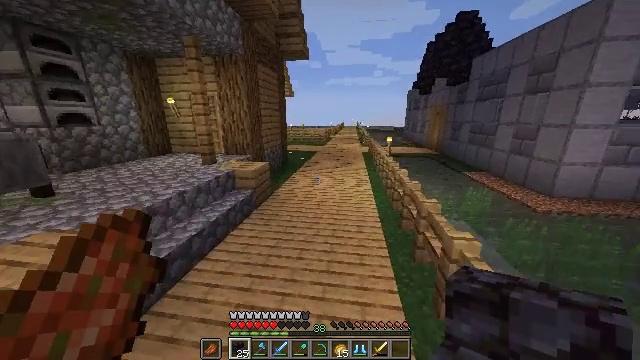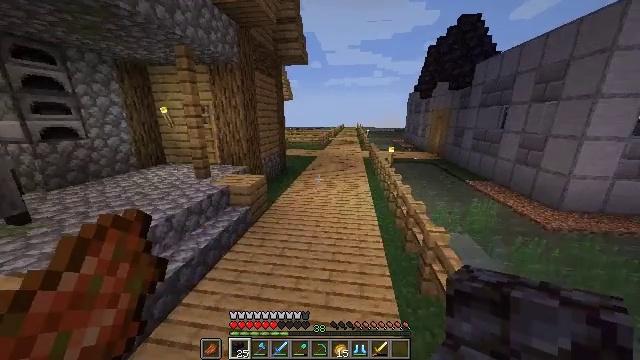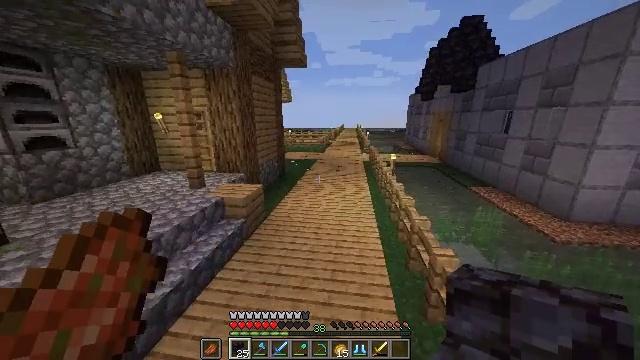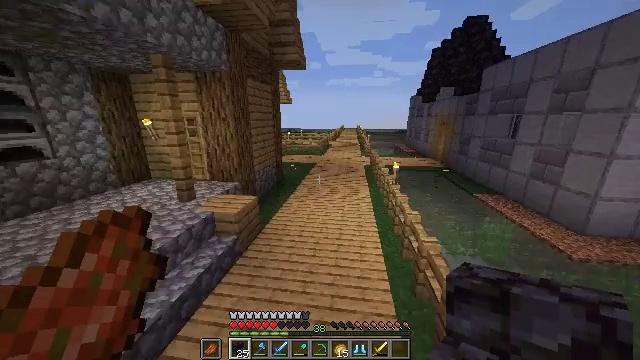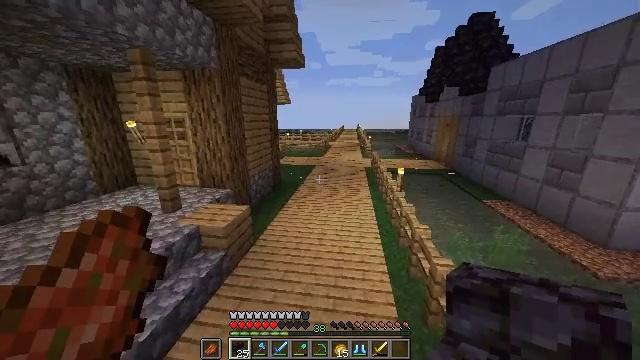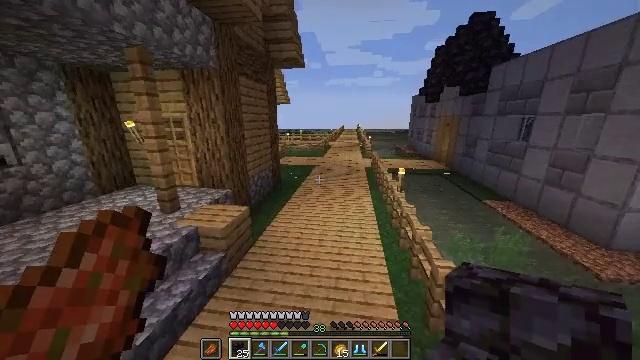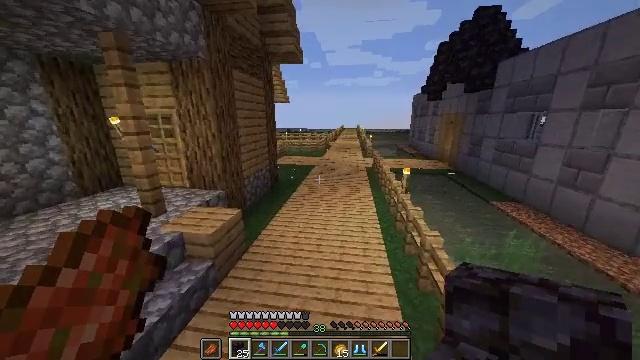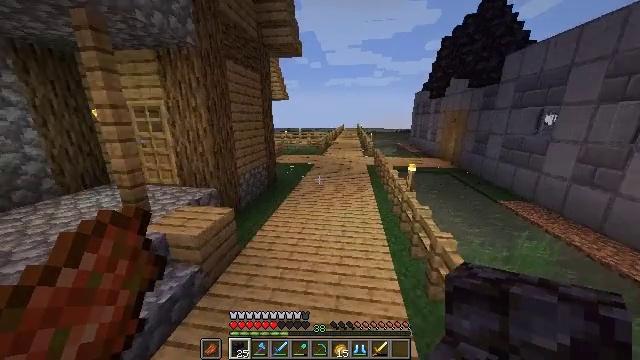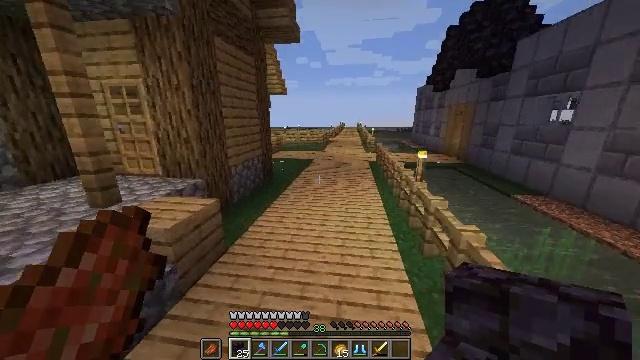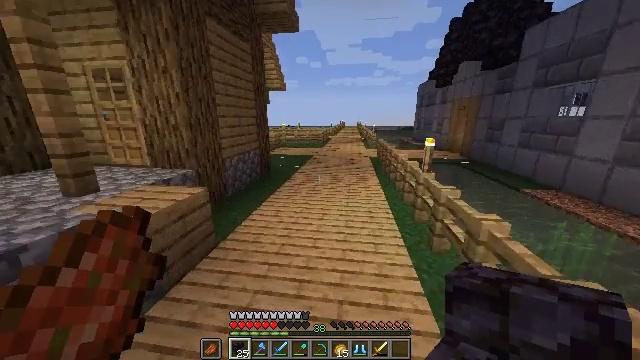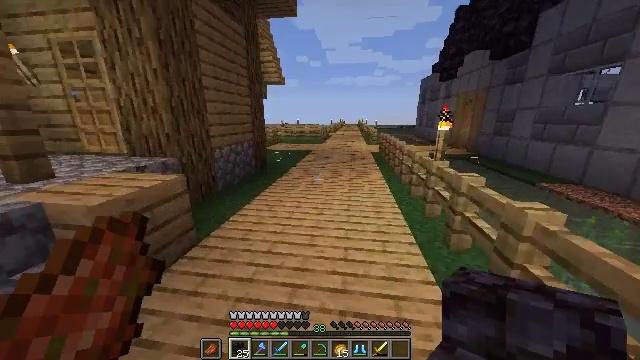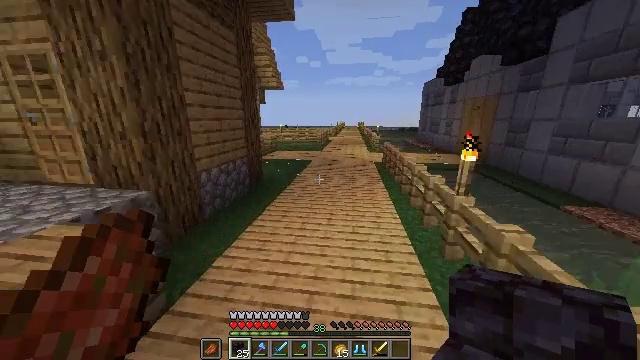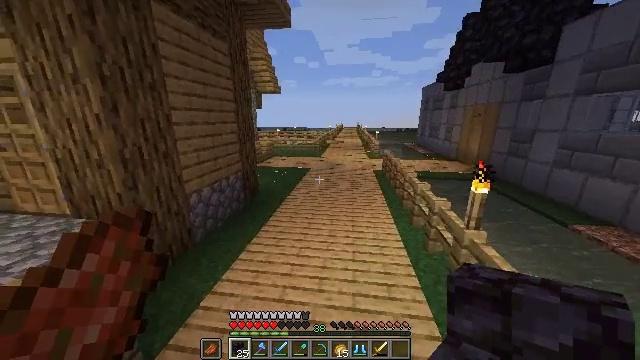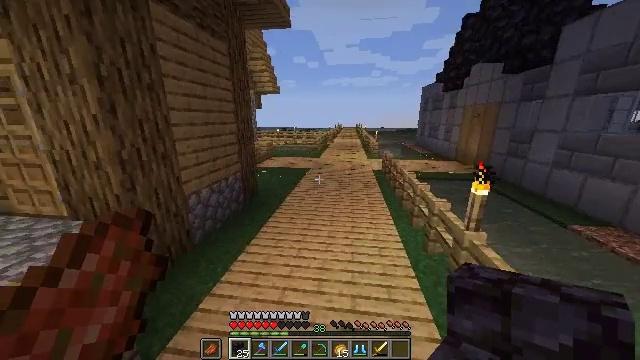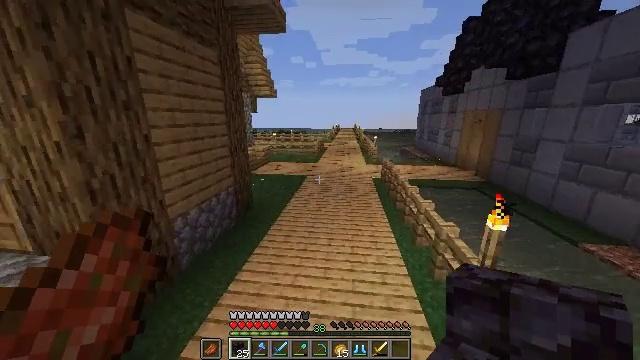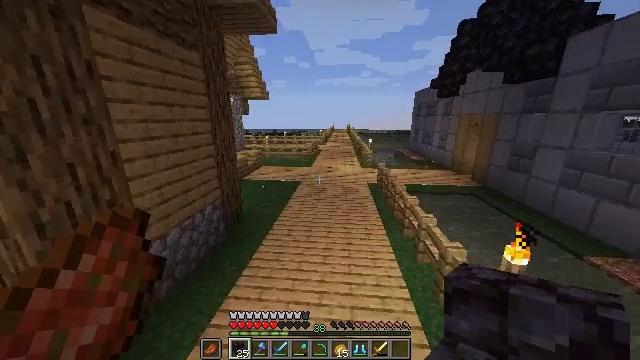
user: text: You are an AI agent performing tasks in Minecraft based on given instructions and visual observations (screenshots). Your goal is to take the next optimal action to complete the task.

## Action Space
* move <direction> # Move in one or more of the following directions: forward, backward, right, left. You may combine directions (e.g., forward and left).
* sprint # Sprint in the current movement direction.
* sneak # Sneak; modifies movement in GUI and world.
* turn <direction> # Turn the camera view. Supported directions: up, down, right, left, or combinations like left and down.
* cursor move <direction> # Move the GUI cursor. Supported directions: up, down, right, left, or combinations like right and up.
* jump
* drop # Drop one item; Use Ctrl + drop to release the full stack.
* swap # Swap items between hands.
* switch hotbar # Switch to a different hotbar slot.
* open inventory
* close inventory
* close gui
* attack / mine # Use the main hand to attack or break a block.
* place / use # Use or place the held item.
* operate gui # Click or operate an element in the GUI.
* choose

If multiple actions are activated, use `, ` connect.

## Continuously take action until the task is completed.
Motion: motion action
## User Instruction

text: Retrieve the white bed for later use.
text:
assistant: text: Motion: move forward, jump
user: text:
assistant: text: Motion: move forward, jump
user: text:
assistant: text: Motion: move forward, jump
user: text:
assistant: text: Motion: move forward, jump
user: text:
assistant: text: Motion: move forward, jump
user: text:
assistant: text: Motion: move forward, jump
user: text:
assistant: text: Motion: move forward, jump
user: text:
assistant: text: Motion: move forward, sprint, jump
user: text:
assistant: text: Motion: move forward, sprint, jump
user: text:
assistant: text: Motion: move forward, sprint, jump
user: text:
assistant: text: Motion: move forward, sprint, jump
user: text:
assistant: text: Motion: move forward, sprint, jump
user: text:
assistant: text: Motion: move forward, jump
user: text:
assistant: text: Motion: move forward, jump
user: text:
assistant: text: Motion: move forward, turn right, jump
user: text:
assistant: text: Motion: move forward, turn right, jump
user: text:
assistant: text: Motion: move forward, jump
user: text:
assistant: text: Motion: move forward, jump
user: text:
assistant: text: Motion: move forward, jump
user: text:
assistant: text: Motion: move forward, jump
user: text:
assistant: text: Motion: move forward, sprint, jump
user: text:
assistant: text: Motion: move forward, sprint, turn right, jump
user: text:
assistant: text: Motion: move forward, turn right, jump
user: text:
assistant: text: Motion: move forward, jump
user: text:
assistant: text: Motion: move forward, jump
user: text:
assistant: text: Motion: move forward, jump
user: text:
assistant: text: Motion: move forward, jump
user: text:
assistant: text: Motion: move forward, jump
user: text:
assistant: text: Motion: move forward, jump
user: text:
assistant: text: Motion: move forward, sprint, jump